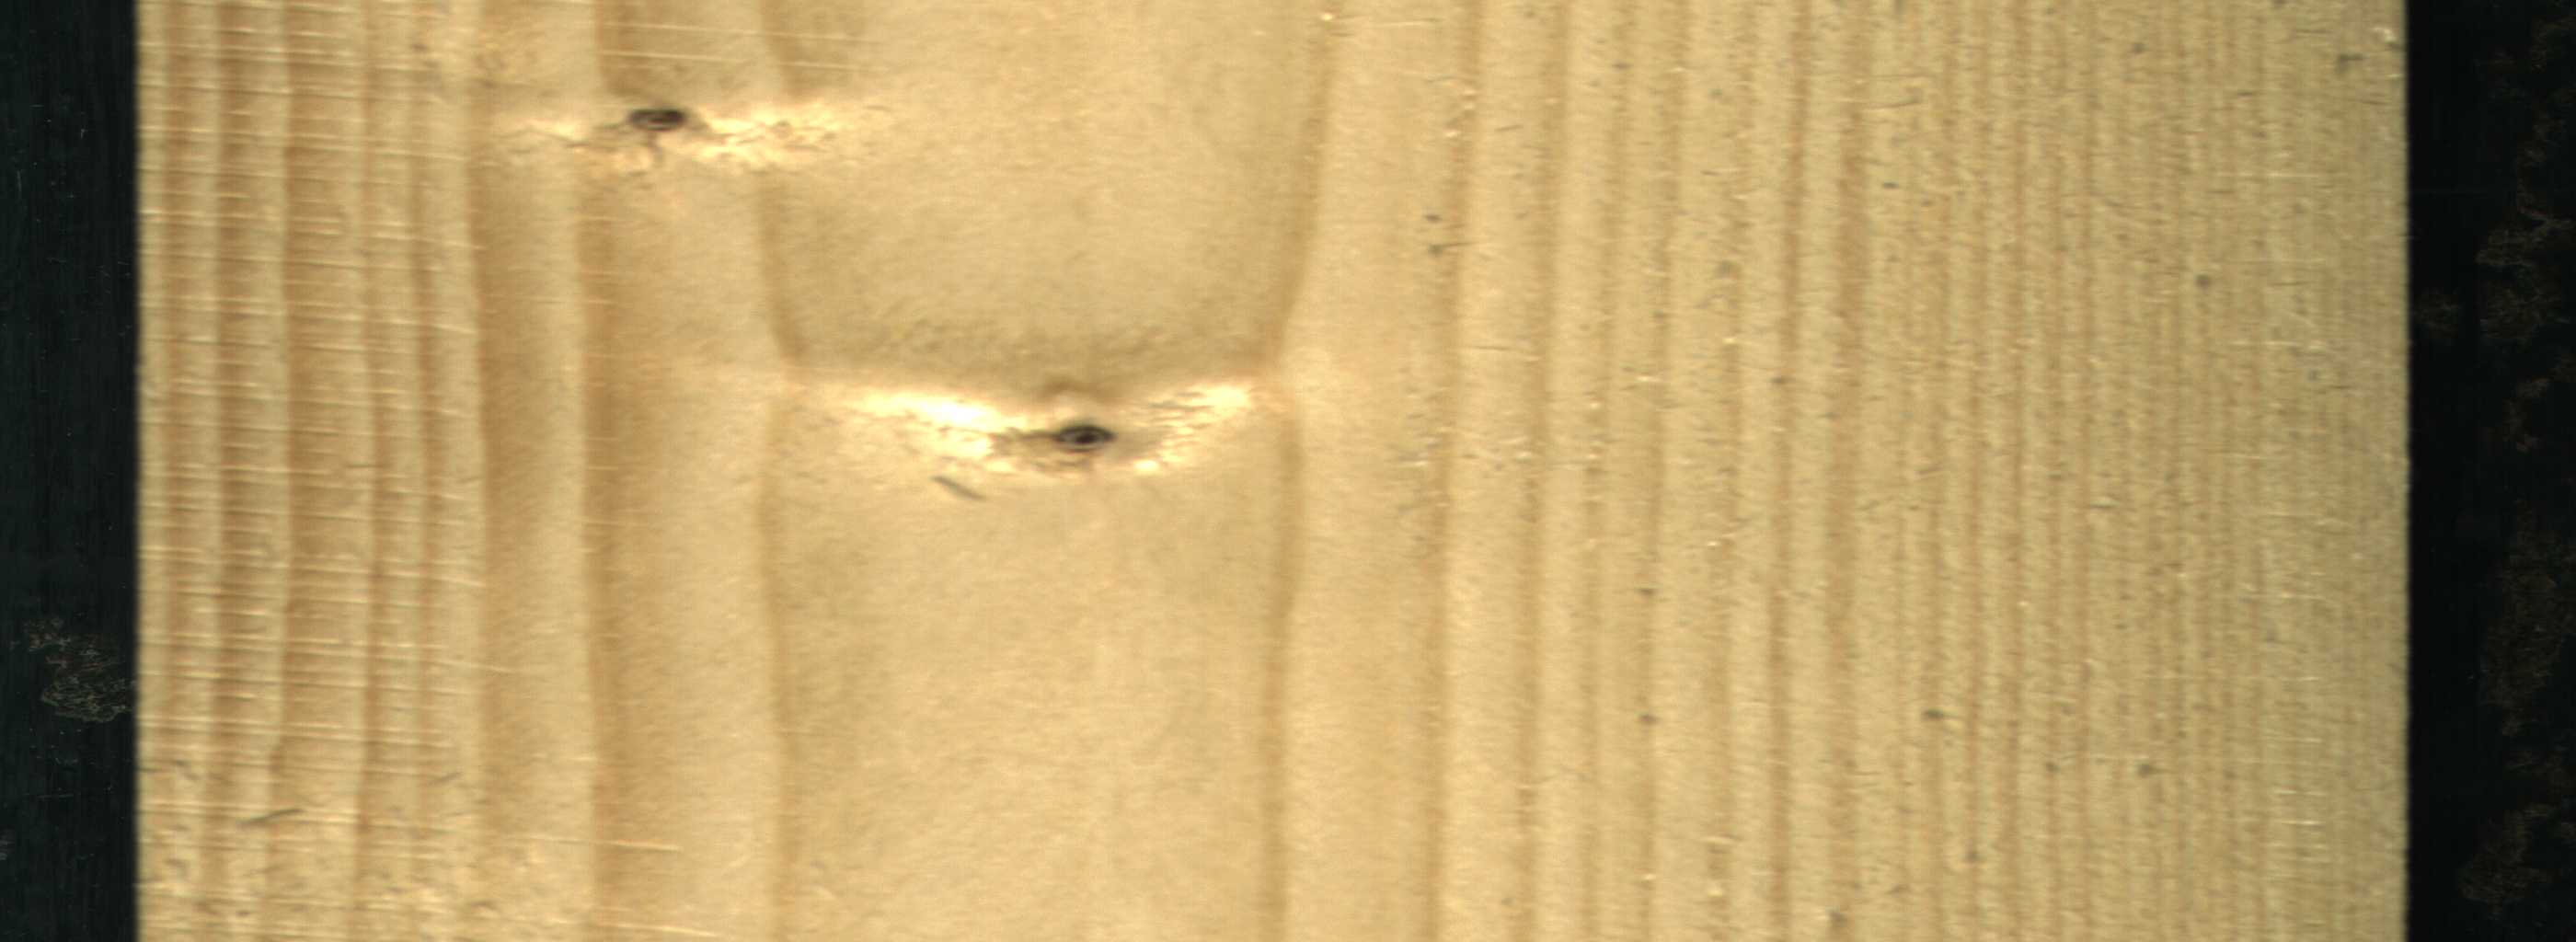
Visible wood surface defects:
Live_Knot
Live_Knot